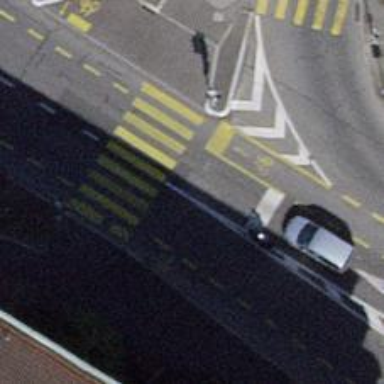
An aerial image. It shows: Road with traffic signals.